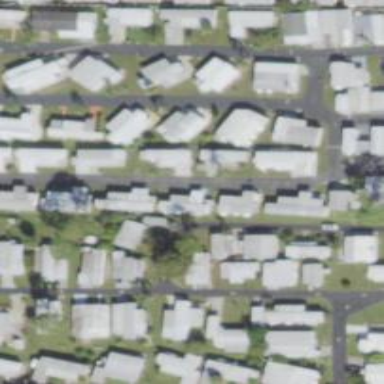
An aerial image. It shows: Mobile home.